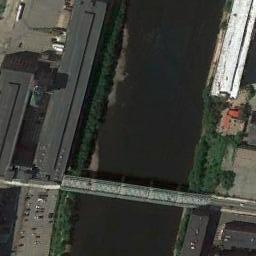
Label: bridge